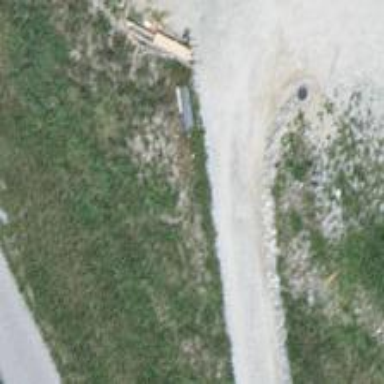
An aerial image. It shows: Unpaved driveway serving as service road.